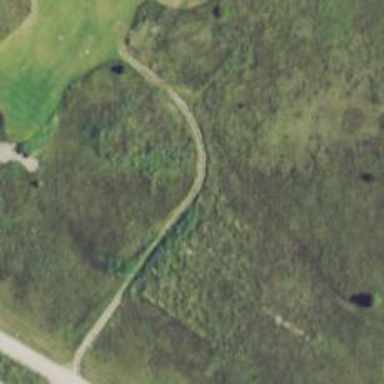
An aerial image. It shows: Footway that serves as golf path.